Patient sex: M
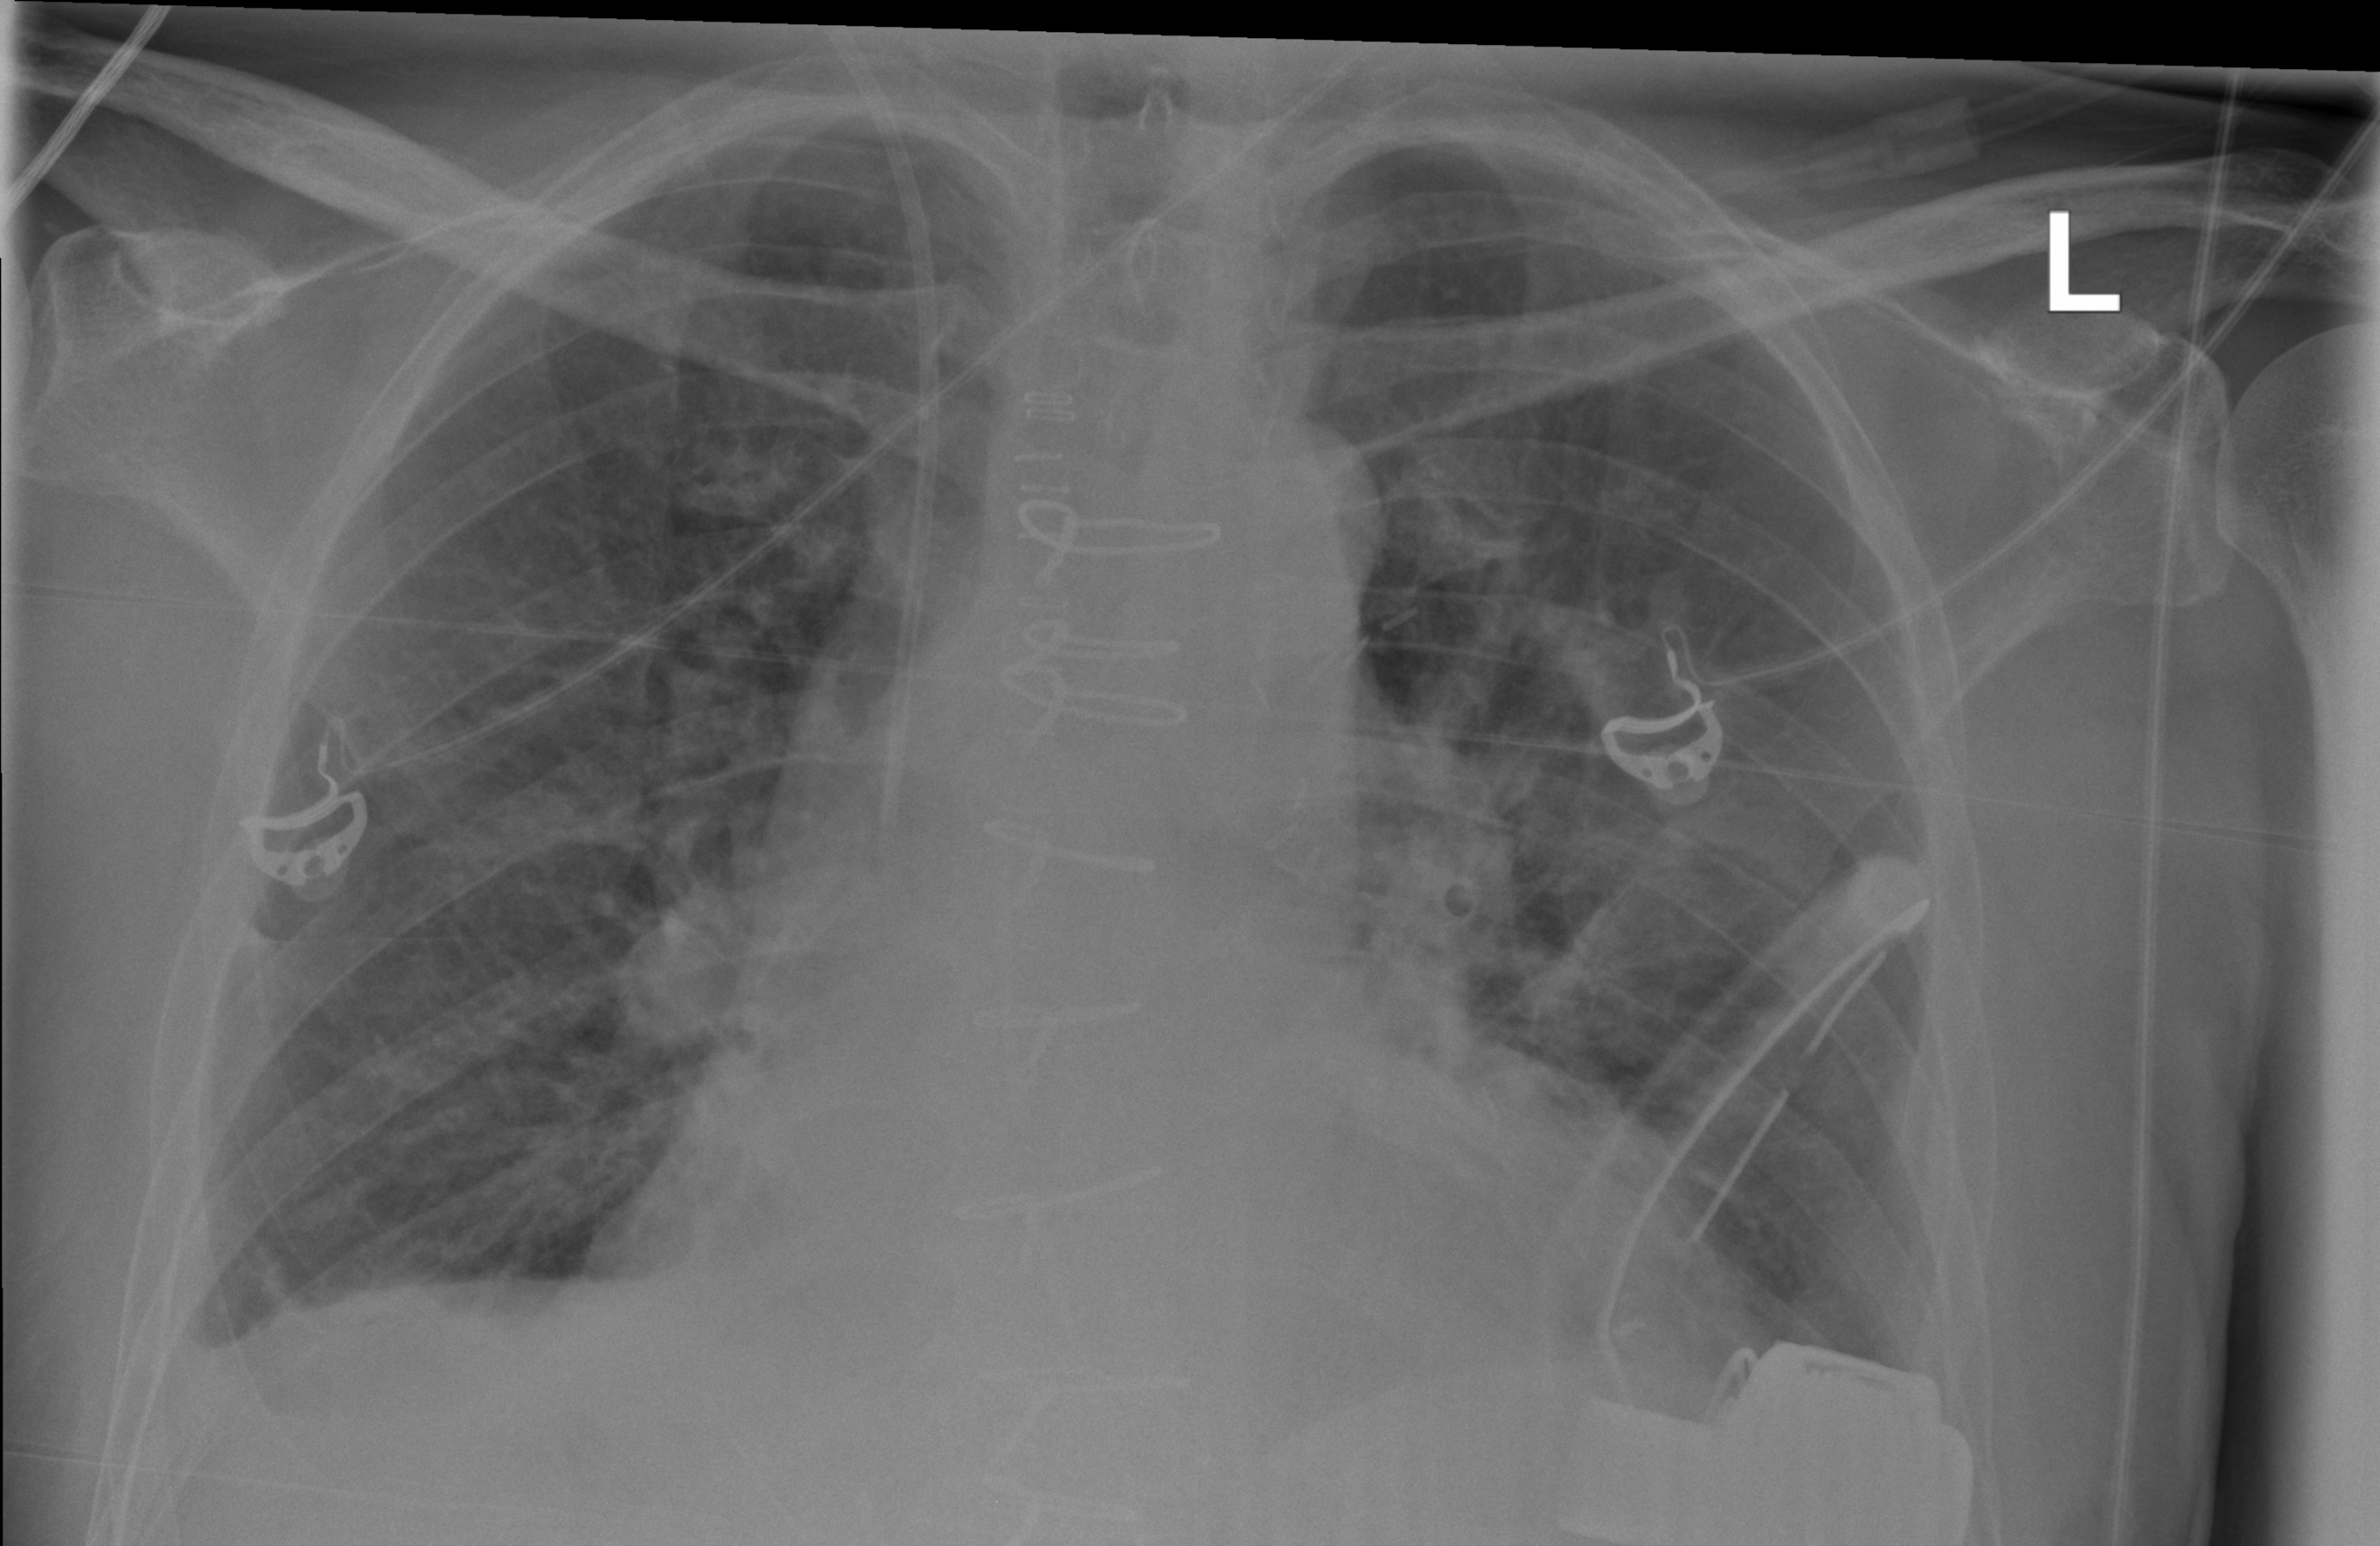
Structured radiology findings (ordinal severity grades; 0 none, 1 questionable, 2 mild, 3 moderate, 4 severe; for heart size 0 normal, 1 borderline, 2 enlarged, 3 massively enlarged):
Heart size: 1
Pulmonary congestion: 0
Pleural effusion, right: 1
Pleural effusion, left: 0
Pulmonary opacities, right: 0
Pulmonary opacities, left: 0
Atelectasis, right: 2
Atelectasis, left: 0